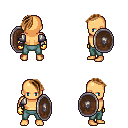
a pixel art fantasy rpg character, male body template, human, tanned skin, steel arm armor, teal pants, brown long mohawk hairstyle, gold gloves, shield, four views (front, back, left, right), 2x2 character sprite sheet, small pixel art, hard edges, no anti-aliasing